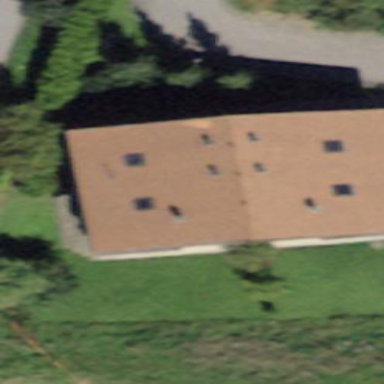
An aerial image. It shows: Residential building.